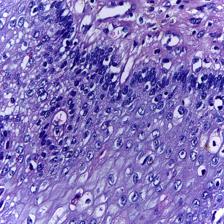
Diagnosis: Normal